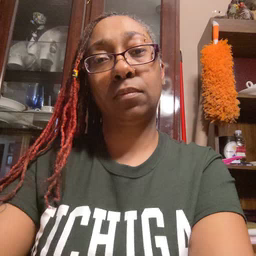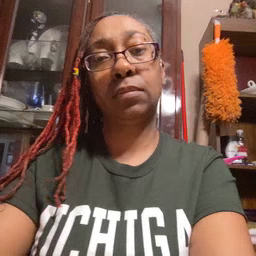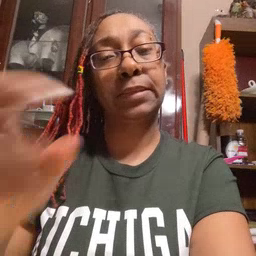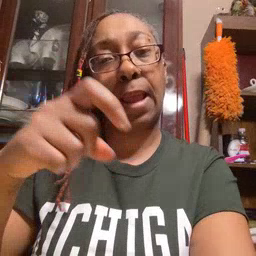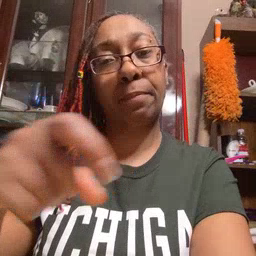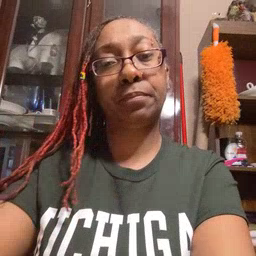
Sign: time